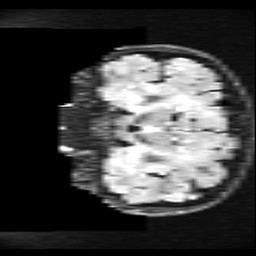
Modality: FLAIR
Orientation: coronal
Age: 42
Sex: female
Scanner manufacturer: ge
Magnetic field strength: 3 T
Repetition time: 11 s
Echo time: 0.1497 s